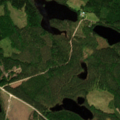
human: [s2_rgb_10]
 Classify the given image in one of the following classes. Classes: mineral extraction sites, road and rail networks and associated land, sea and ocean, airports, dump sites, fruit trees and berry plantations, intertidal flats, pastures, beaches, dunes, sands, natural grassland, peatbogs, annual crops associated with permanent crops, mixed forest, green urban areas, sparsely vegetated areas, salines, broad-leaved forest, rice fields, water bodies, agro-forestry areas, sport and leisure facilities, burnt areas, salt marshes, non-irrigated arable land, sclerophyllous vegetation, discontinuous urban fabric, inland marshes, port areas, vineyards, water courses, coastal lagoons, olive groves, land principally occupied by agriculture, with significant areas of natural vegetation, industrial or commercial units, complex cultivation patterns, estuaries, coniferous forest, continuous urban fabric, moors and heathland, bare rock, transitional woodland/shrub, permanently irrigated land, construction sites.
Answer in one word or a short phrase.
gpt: coniferous forest, mixed forest, transitional woodland/shrub, water bodies